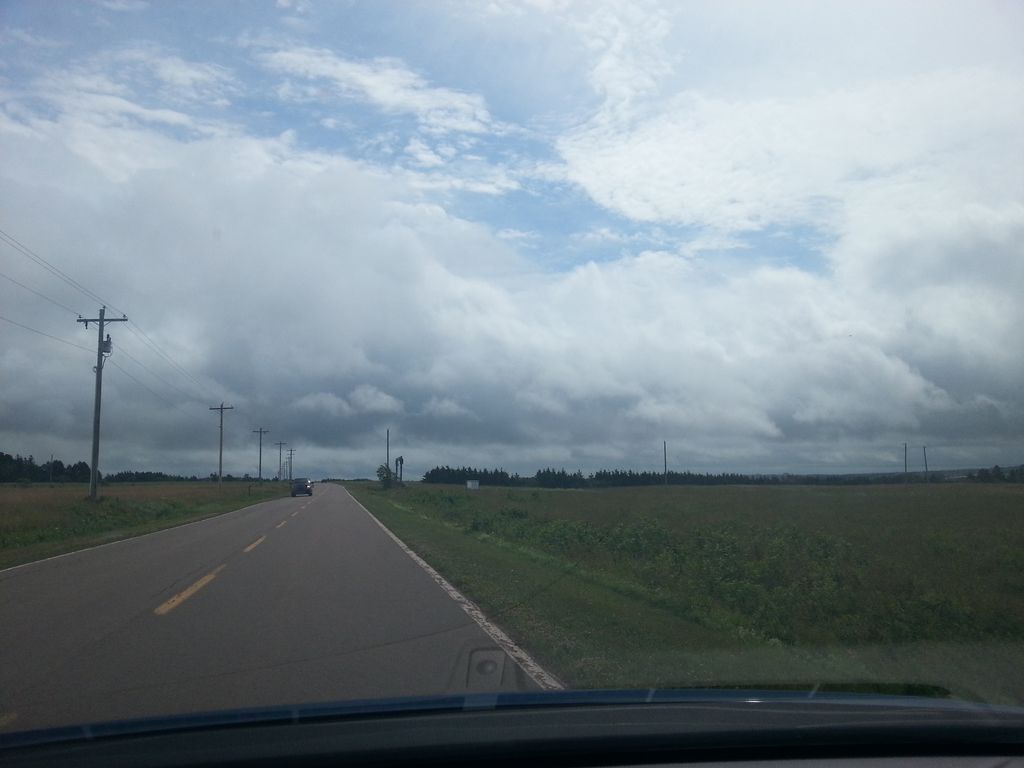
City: charlottetown